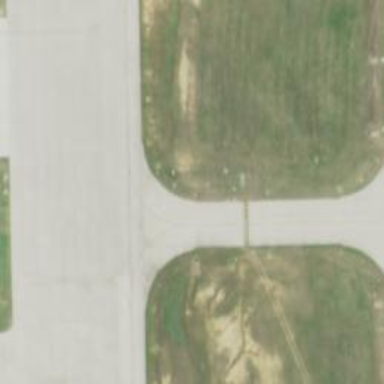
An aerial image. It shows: Image of taxiway at airport.